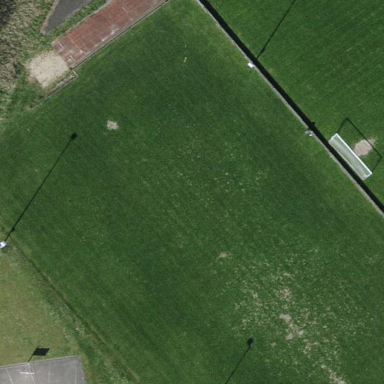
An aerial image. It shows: Soccer pitch designated for leisure and sports activities.